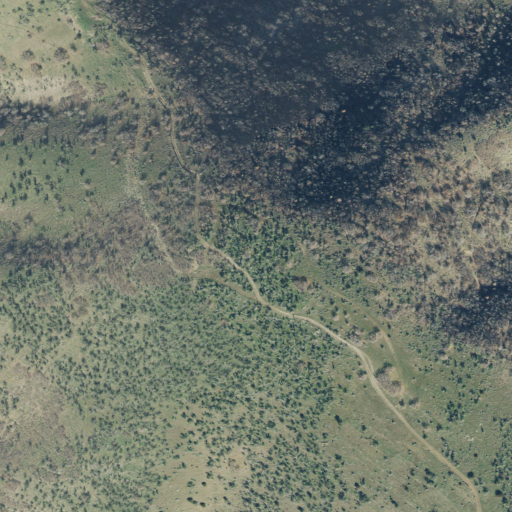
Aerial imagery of mountain in Utah named Tithing Mountain containing shrub, mixed forest, evergreen forest, deciduous forest, and grassland